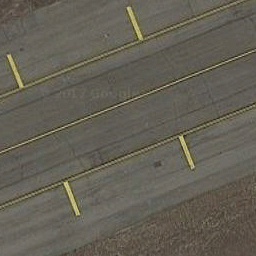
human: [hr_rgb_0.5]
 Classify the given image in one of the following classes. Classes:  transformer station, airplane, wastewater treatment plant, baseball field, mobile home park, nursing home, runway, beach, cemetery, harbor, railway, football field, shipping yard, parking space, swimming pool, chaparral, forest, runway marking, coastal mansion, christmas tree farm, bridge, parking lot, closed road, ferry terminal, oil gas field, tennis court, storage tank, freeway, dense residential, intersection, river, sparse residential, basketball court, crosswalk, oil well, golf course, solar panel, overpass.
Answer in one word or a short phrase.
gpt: runway marking